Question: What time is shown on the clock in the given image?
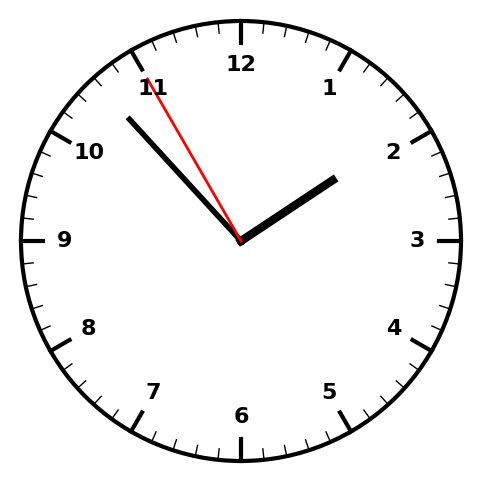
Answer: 01:52:55